Question: # Screen Shot of Problem

## My html
'''
<!DOCTYPE html>
<html>
<head>
<title></title>
</head>
<body>
<script src="scripts/vendor/require.js"></script>
</body>
</html>
'''
## The js file
'''
var d;
'''
That is all there is. The file used to be require.js from their main site. But I deleted everything trying to figure out what was going on. I then deleted the whole file and created a new file (with the same name). Could I have changed something with Chrome to make in interpret files this way? I can't reproduce the problem with any of my other projects. I also originally downloaded the file using <URL>. Really I could just start a new project folder and probably solve the problem but I am curious as to why it would do this. Maybe something stupid simple since I am new to this.
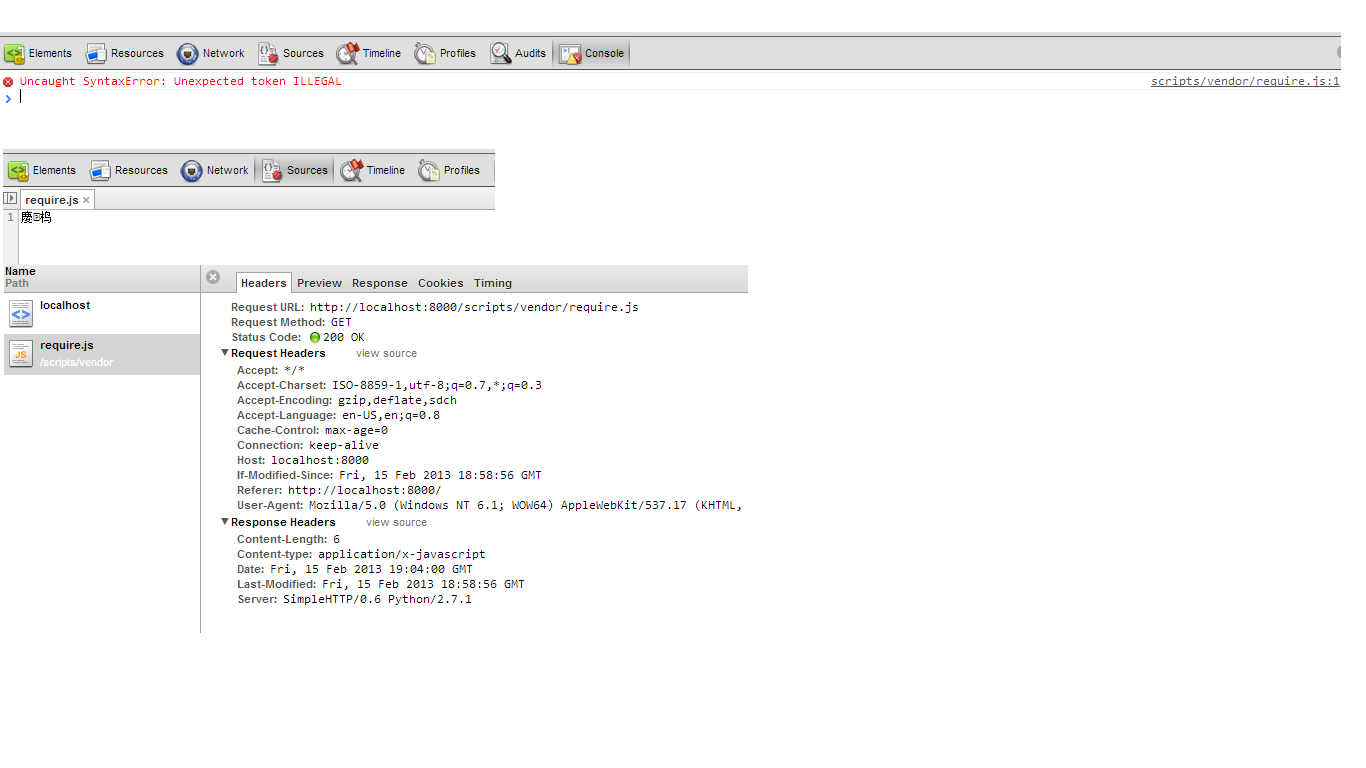
Answer: It was a encoding problem with my index.html file (I re-saved the file with UTF-8 encoding and the problem went away). Thanks for your help.